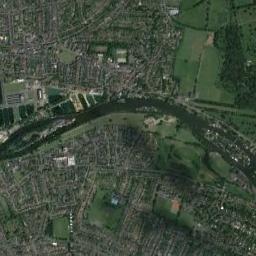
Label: river